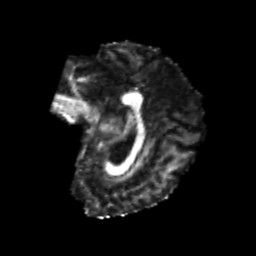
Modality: FA
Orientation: sagittal
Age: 24
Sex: female
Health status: healthy
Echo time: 0.074 s